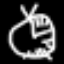
Label: clock